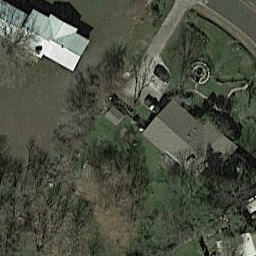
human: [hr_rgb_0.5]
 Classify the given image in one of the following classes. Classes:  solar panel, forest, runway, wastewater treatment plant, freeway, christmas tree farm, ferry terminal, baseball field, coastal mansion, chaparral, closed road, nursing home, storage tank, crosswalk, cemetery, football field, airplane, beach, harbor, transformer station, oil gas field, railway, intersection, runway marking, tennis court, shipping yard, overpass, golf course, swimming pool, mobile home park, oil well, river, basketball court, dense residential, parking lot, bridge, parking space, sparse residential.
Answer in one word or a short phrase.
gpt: sparse residential